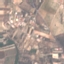
Land use / land cover class: PermanentCrop